Field crop: tomato
Growth stage: 2
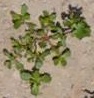
Species: portulaca